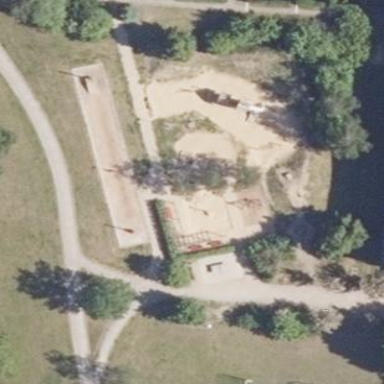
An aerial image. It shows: Playground area for leisure activities on the land.